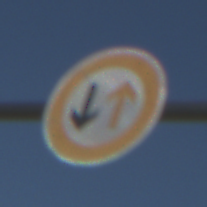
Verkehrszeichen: VorrangDesGegenverkehrs
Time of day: Midday
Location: Outdoor (Nature)
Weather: Clear
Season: NotSpecified
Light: Natural